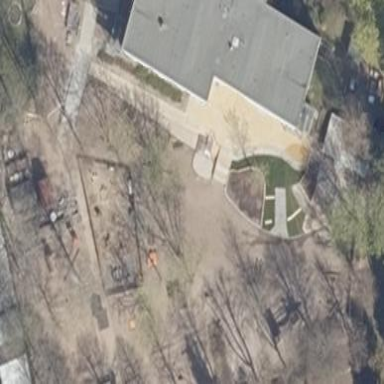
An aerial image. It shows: Kindergarten building.